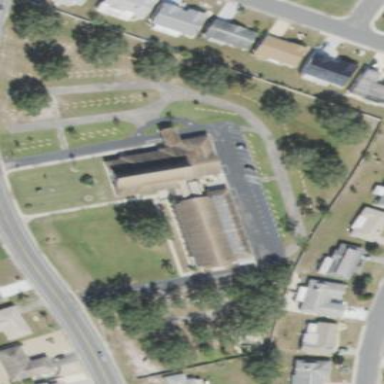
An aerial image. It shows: Place of worship.